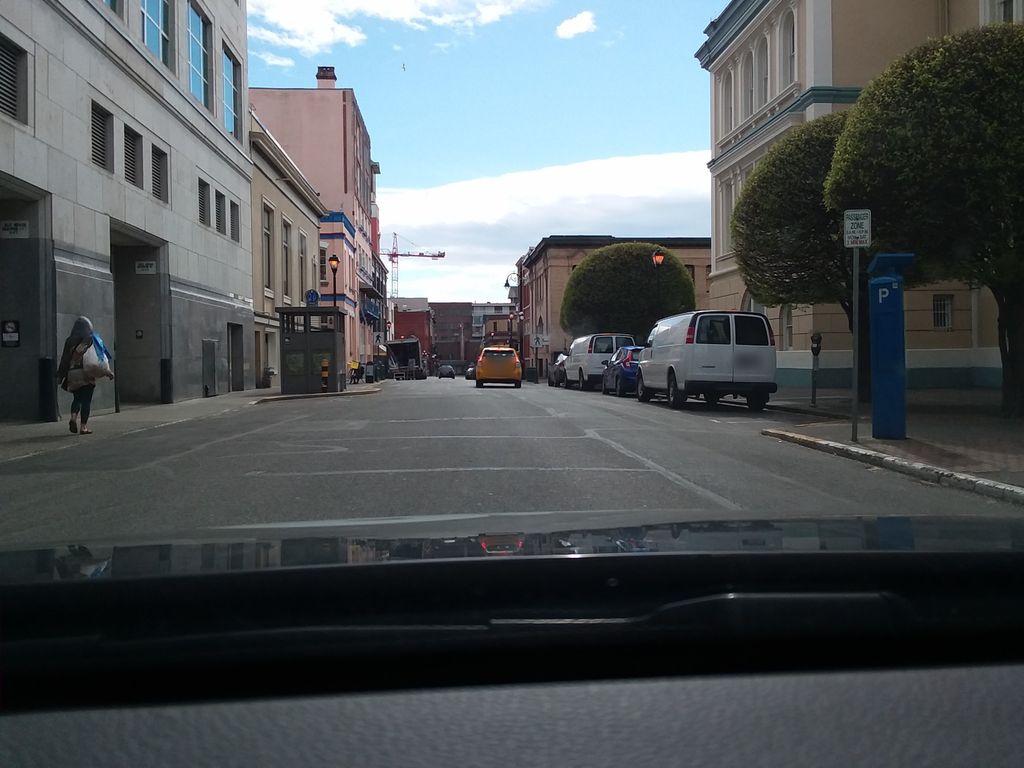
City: victoria